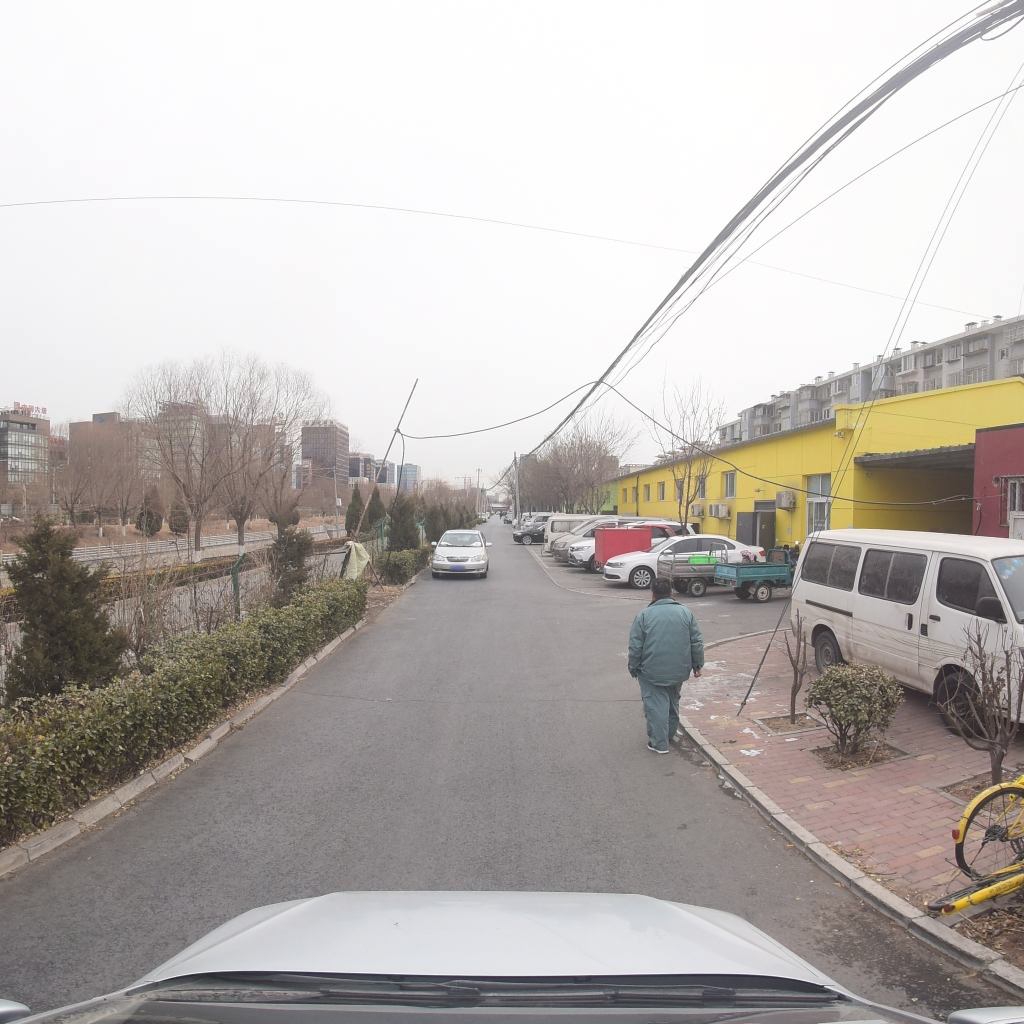
Region: Fengtai
Road damage annotations: manhole cover, transverse crack